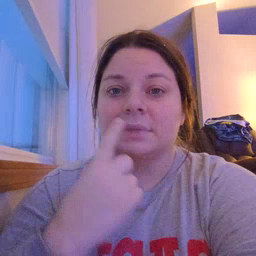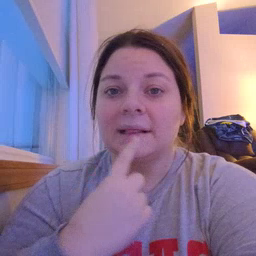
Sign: lips